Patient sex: M
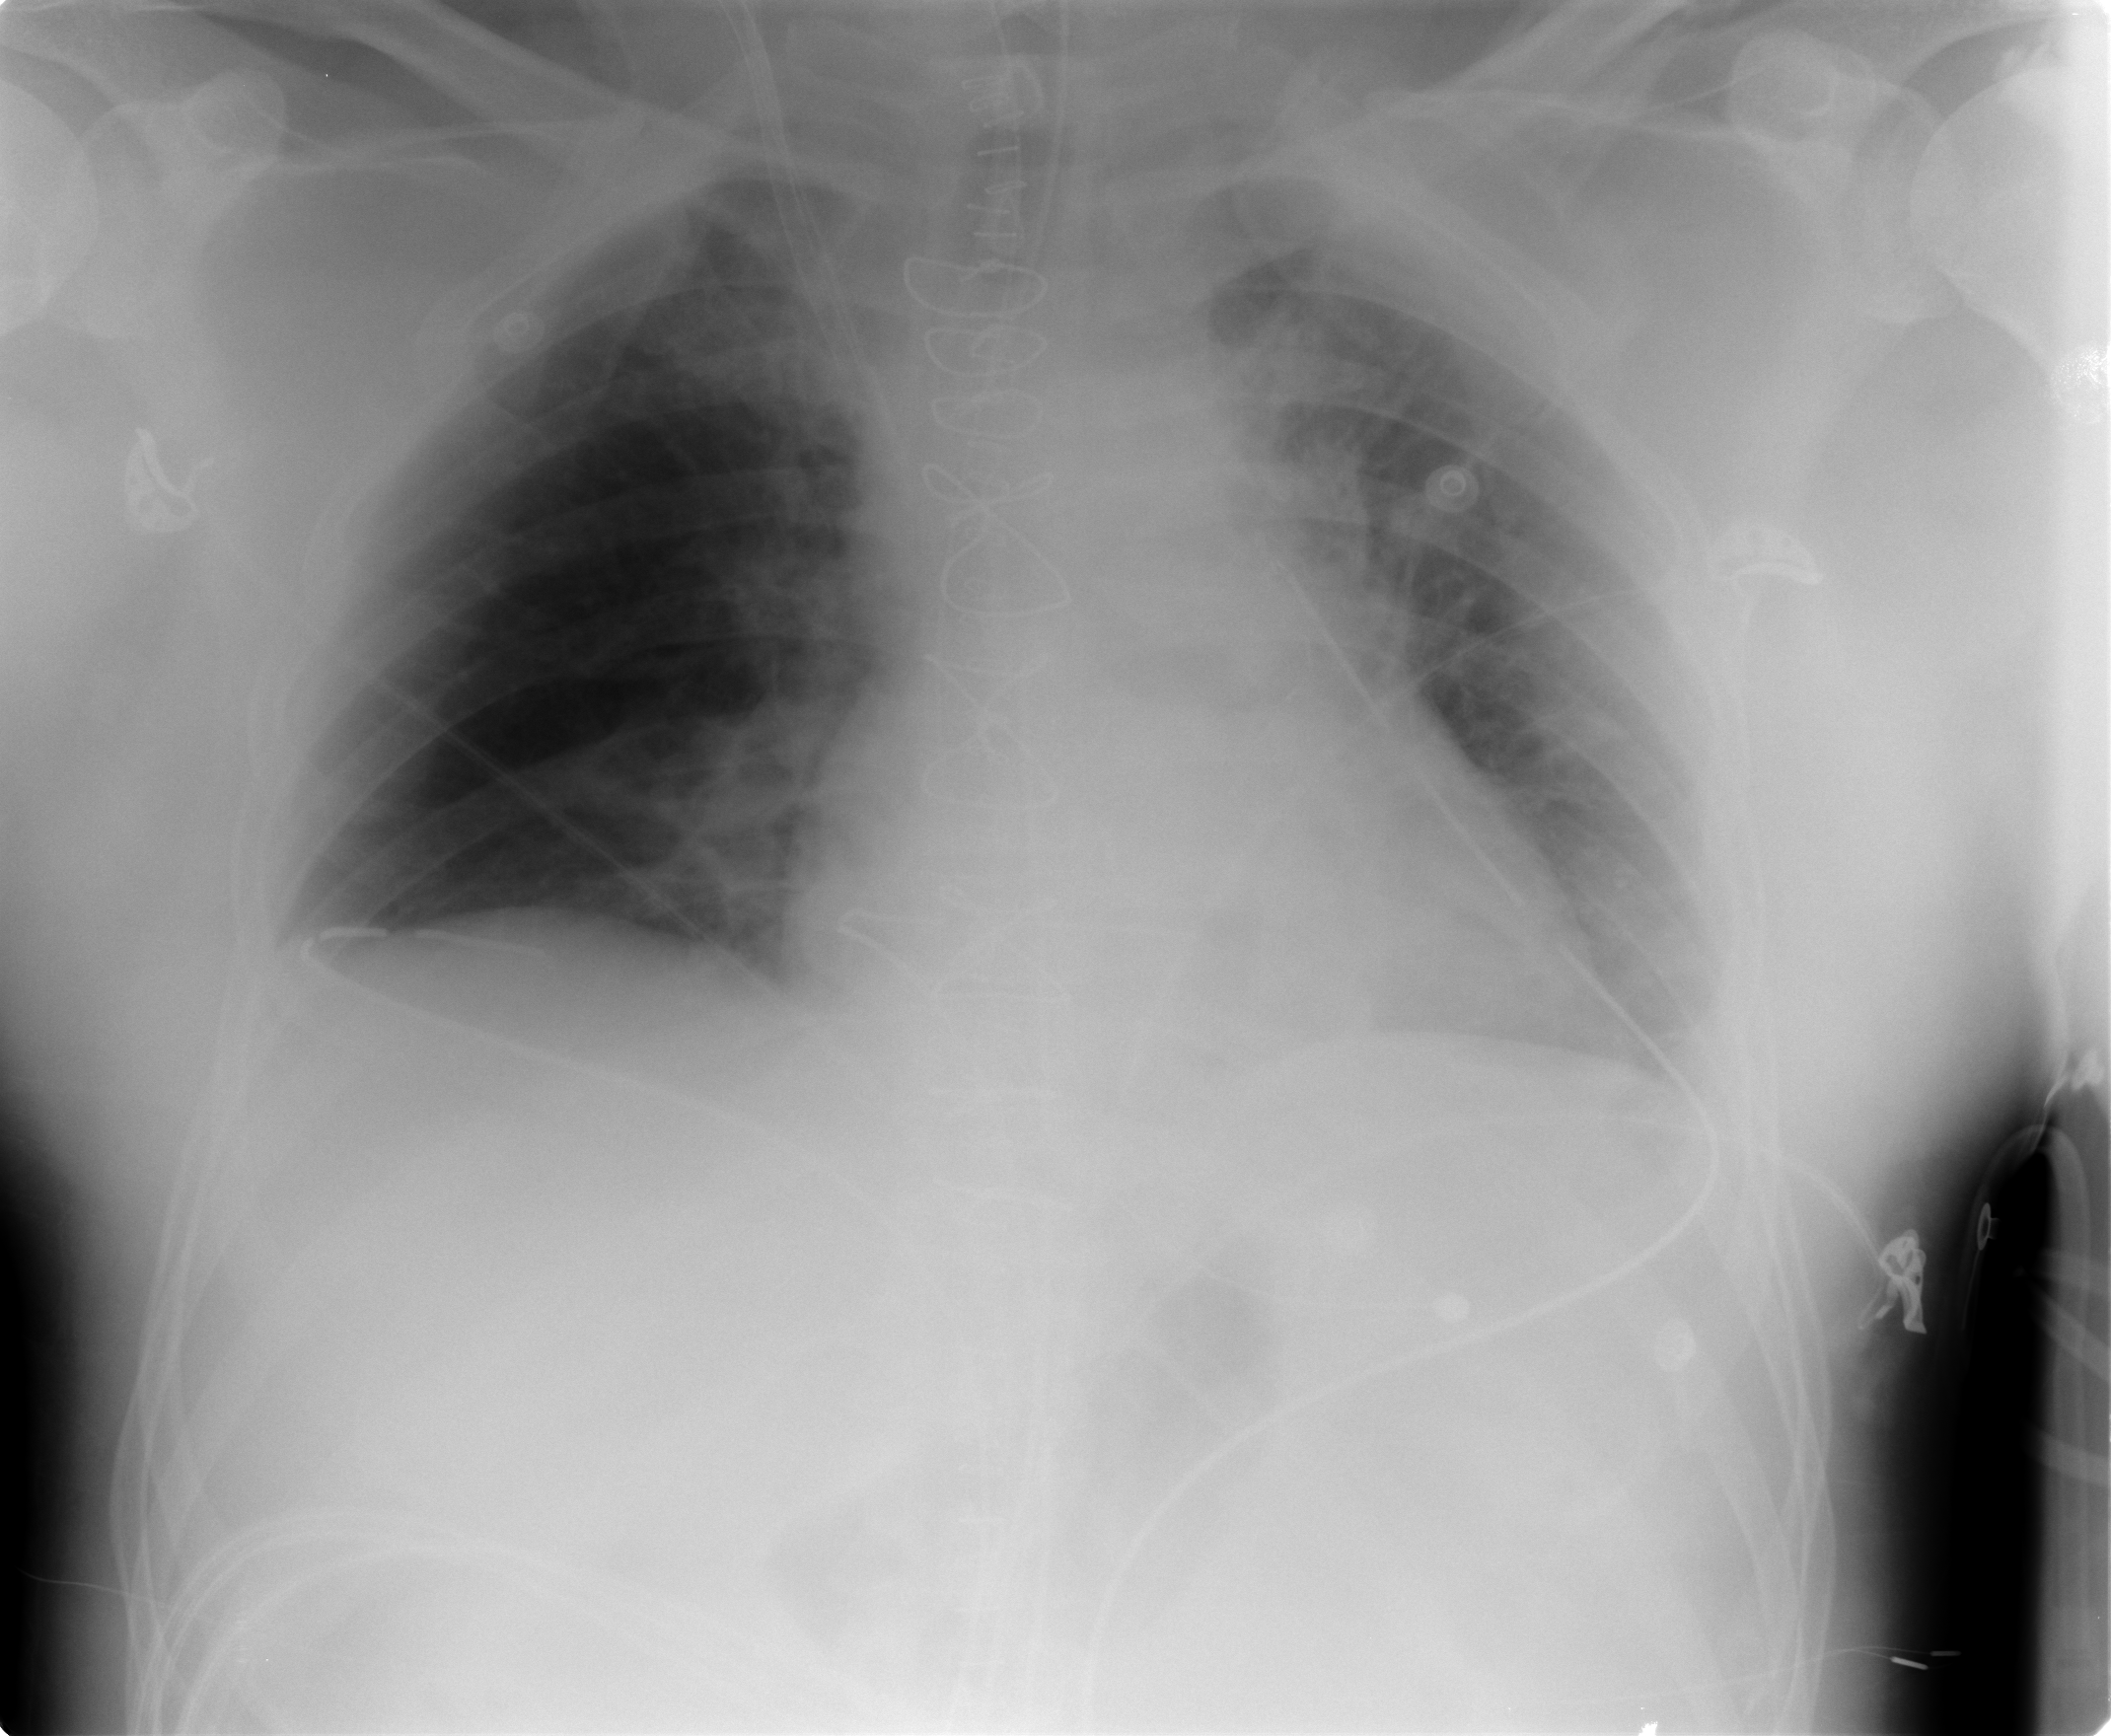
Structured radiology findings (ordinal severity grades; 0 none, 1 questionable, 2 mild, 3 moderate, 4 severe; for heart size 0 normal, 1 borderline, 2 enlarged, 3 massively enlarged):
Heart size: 1
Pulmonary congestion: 2
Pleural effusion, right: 0
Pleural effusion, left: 2
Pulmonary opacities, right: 0
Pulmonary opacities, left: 0
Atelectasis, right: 0
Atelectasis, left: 2